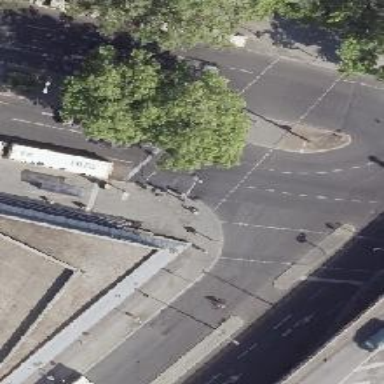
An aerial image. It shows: Road with traffic signals.